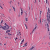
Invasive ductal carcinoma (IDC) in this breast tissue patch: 1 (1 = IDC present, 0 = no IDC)